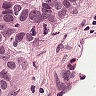
Metastatic tissue present: yes